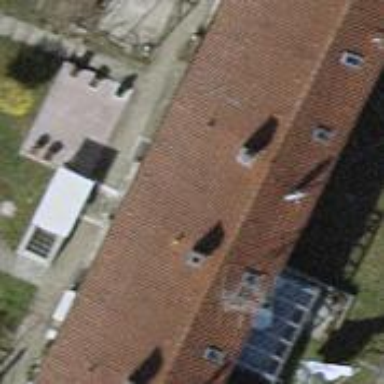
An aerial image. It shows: Terraced building with gabled roof made of roof tiles oriented across.